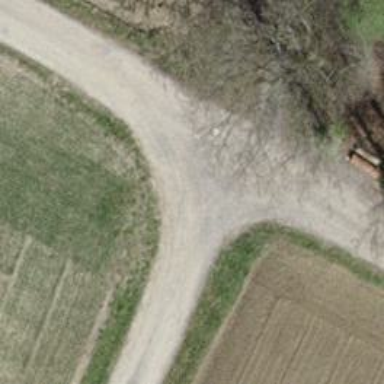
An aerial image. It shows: Gravel track with grade2 tracktype.